Question: I have a project set up for CI in TeamCity, and it's showing some odd results for code coverage:

Note the duplication of the classes.
Looking at one of these classes, the highlighted code as "not covered" is as follows (it's the only code in the class):
'''
public abstract class BaseRepository<T> : BaseRepository<T, long> where T : class
{
protected BaseRepository(ISessionManager sessionManager)
: base(sessionManager)
{
//nothing in here.
}
}
'''
so here's the problem: this code covered, but I think because TeamCity is counting it three times and the coverage only once, I'm getting 33% coverage... which is not correct.
Can anyone suggest what might be going on here, and how to fix it?
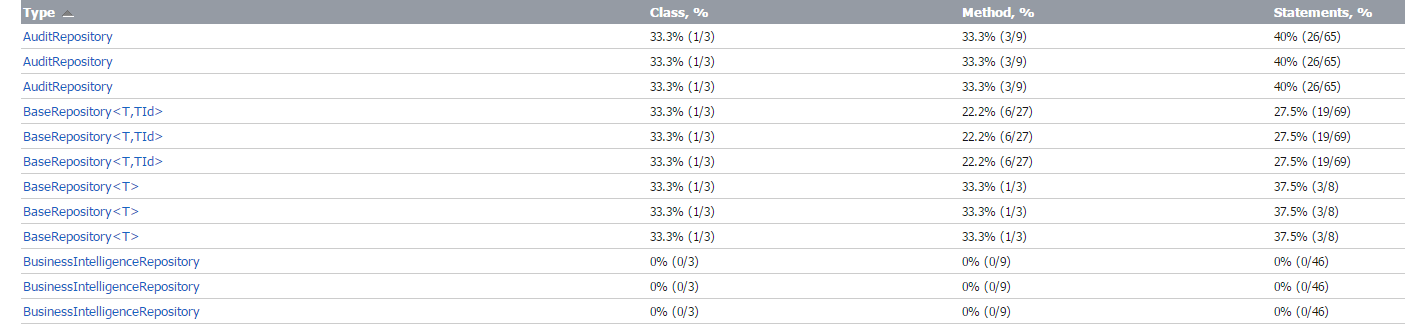
Answer: I had similar problem with duplicate test container dll files loaded from multiple locations.
You need to check the 'Run tests from' and 'Do not run tests from' sections from your test runner configuration and figure out why the dlls are loaded multiple times. In my case it was the 'obj' folders, and my 'Edit assembly files exclude list' now looks like:
'''
**\obj\**\*.dll
'''
You got it tripled, so you probably need to figure out even more locations to exclude.